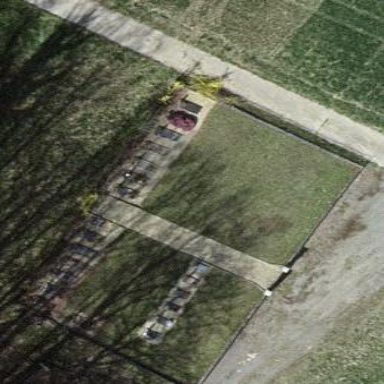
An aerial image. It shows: Cemetery.